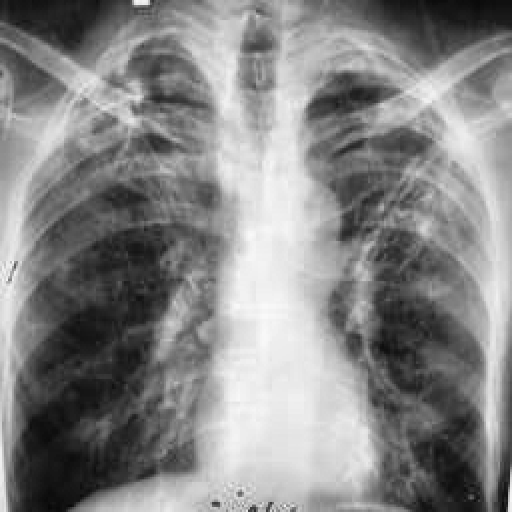
Finding: TUBERCULOSIS